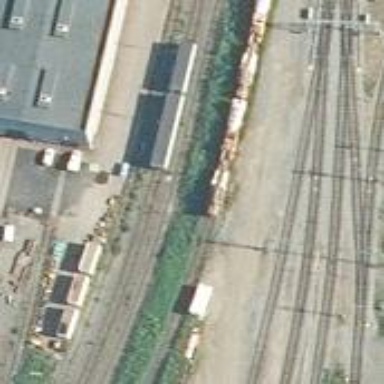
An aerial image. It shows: Rail spur service.